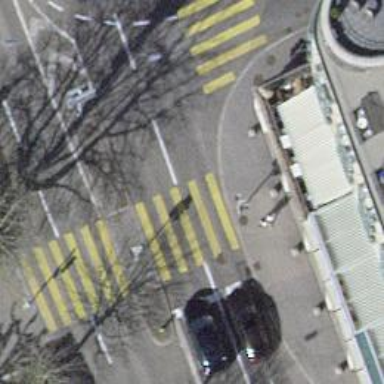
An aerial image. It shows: Kerb barrier.